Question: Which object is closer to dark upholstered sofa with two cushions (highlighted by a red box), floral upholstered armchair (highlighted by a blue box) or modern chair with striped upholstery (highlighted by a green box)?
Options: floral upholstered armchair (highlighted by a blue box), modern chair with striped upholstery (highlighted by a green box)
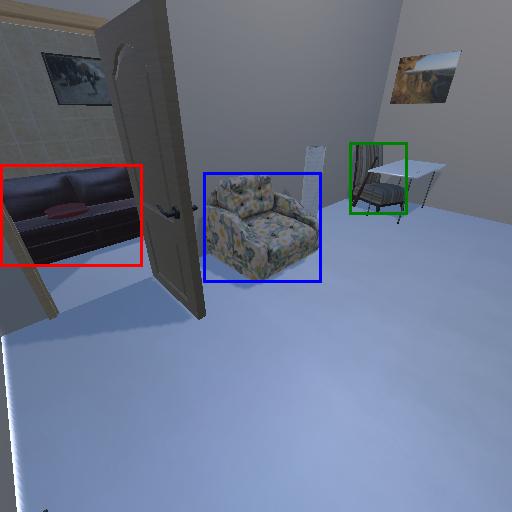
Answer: floral upholstered armchair (highlighted by a blue box)